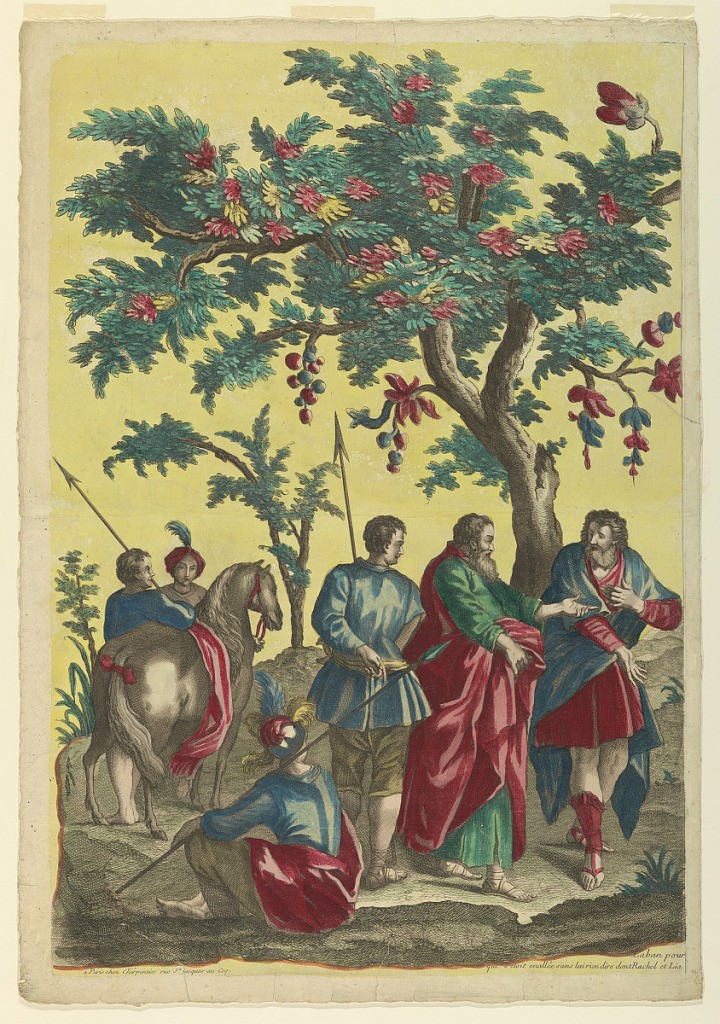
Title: Laban reproves Jacob for leaving secretely
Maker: Gerard Jean Baptiste Scotin, the Younger, 1698–after 1744
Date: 1725–45
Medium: Hand-colored etching with watercolor on paper
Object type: Print
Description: Left side of a panel. The two men are at right, under a tree. At left are four men, three of whom carry spears, and a horse. In rocky landscape.